Question: I am coding in Python and Pandas. What does the term "Vern" or "Prior Vern" mean?

Source <URL>
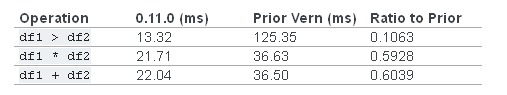
Answer: Looking at the context, "vern" means "version," and that 0.11.0 refers to a Pandas version. It's talking about the performance impact from one version of 'numexpr' to another.